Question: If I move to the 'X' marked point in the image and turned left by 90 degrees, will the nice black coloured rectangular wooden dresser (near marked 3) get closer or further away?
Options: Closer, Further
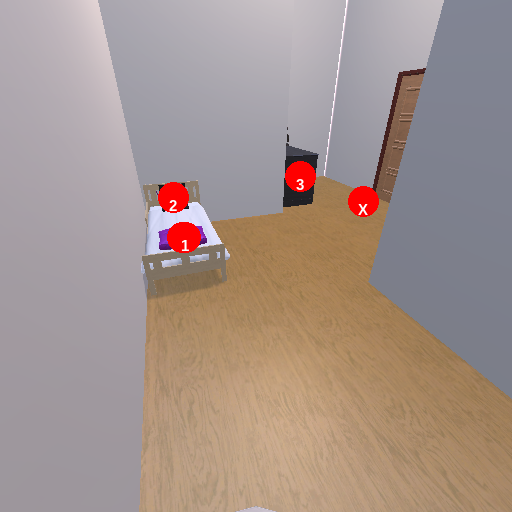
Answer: Closer